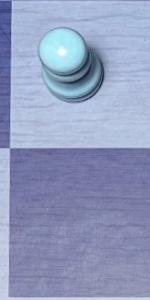
Label: Empty